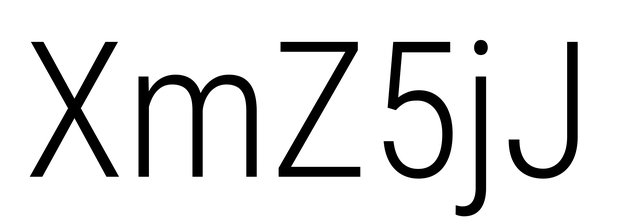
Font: Roboto_Condensed_Light